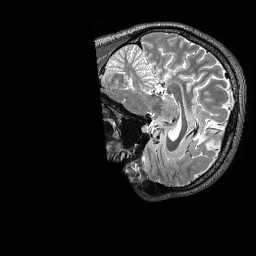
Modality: T2w
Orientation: sagittal
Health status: healthy
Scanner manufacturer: siemens
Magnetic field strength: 3 T
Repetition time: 3.2 s
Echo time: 0.57 s